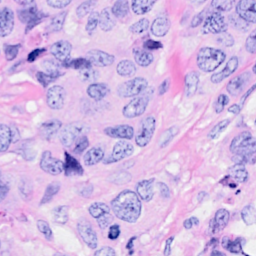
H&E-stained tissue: Breast